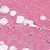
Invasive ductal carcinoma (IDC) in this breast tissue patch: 0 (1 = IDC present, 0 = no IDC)